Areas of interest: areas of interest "Master Tennis Center"
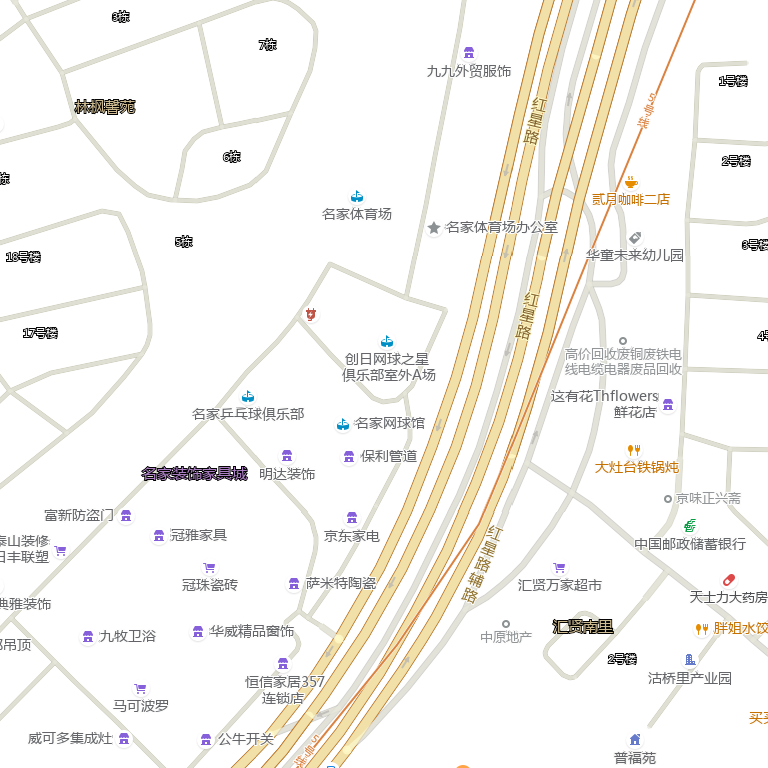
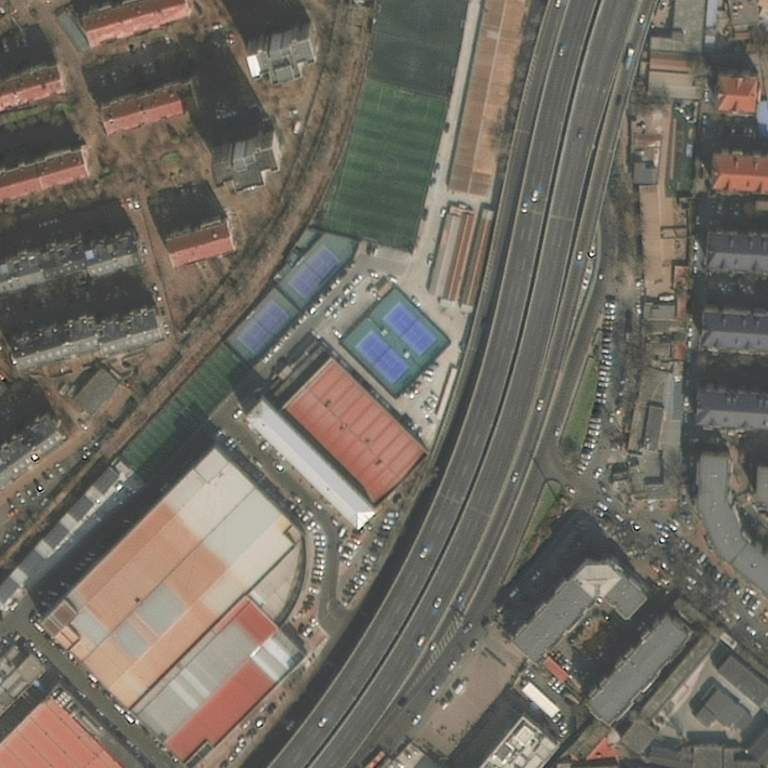